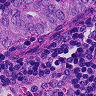
Metastatic tissue present: yes